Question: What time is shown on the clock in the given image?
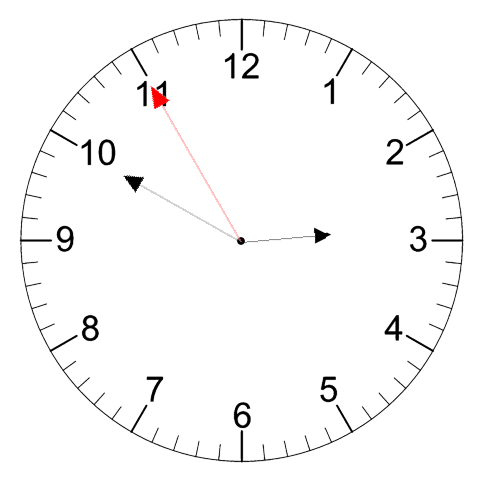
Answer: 02:49:55